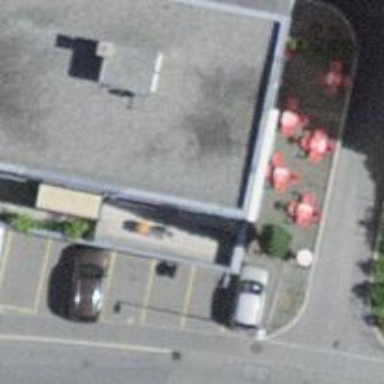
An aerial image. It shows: Cafe.